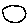
Label: circle